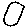
Label: circle